Question: I'm just building a simple DICE app. But I want to add one more extra functionality. When Both numbers are the matched, the user getting a Message. E.g >> Number Match. Please look at my this

'''
public class MainActivity extends AppCompatActivity {
@Override
protected void onCreate(Bundle savedInstanceState) {
super.onCreate(savedInstanceState);
setContentView(R.layout.activity_main);
final ImageView leftDice = (ImageView)findViewById(R.id.image_leftDice);
final ImageView rightDice = (ImageView) findViewById(R.id.image_rightDice);
final int[] diceArray = {
R.drawable.dice1,
R.drawable.dice2,
R.drawable.dice3,
R.drawable.dice4,
R.drawable.dice5,
R.drawable.dice6
};
Button rollButton;
rollButton = (Button) findViewById(R.id.rollButton);
rollButton.setOnClickListener(new View.OnClickListener() {
@Override
public void onClick(View v) {
Random randomNumberGenerator = new Random();
int number = randomNumberGenerator.nextInt(6);
leftDice.setImageResource(diceArray[number]);
number = randomNumberGenerator.nextInt(6);
rightDice.setImageResource(diceArray[number]);
}
});
}
}
'''
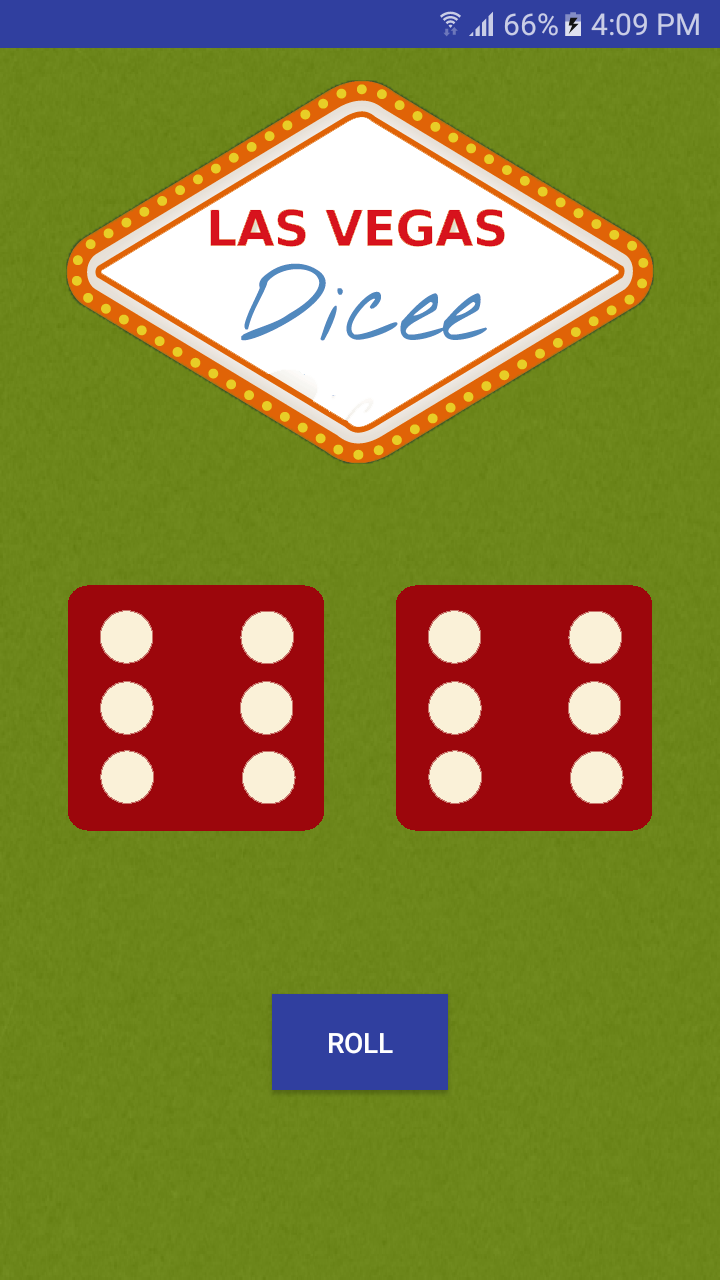
Answer: You can use something called 'Toast', just add this after checking if the both dices are matched:
'''
Toast.makeText(MainActivity.this, "Number Matched", Toast.LENGTH_SHORT).show();
'''
This will add a message on the screen for some time.
And your message ('Toast') will look something like this:

So your whole code for 'MainActivity' will be:
'''
public class MainActivity extends AppCompatActivity {
@Override
protected void onCreate(Bundle savedInstanceState) {
super.onCreate(savedInstanceState);
setContentView(R.layout.activity_main);
final ImageView leftDice = (ImageView)findViewById(R.id.image_leftDice);
final ImageView rightDice = (ImageView) findViewById(R.id.image_rightDice);
final int[] diceArray = {
R.drawable.dice1,
R.drawable.dice2,
R.drawable.dice3,
R.drawable.dice4,
R.drawable.dice5,
R.drawable.dice6
};
Button rollButton;
rollButton = (Button) findViewById(R.id.rollButton);
rollButton.setOnClickListener(new View.OnClickListener() {
@Override
public void onClick(View v) {
Random randomNumberGenerator = new Random();
int numberForLeftDice = randomNumberGenerator.nextInt(6);
int numberForRightDice = randomNumberGenerator.nextInt(6);
leftDice.setImageResource(diceArray[numberForLeftDice]);
rightDice.setImageResource(diceArray[numberForRightDice]);
if (numberForLeftDice == numberForRightDice) {
Toast.makeText(MainActivity.this, "Number Matched", Toast.LENGTH_SHORT).show();
}
}
});
}
}
'''